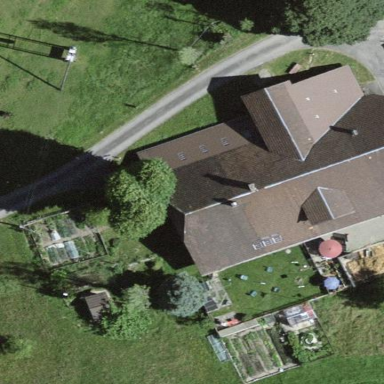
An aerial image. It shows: Farm building.